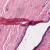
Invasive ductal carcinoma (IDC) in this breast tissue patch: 0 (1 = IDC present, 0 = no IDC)